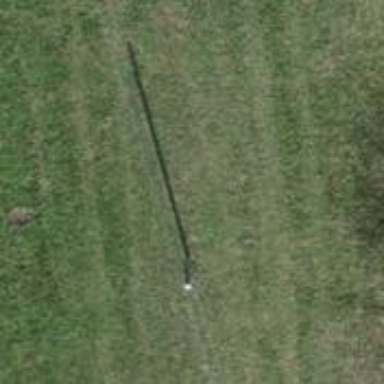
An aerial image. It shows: Power pole.